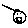
Label: smiley face